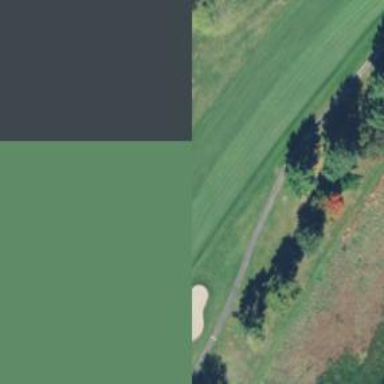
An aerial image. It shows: Golf fairway surrounded by grass.